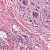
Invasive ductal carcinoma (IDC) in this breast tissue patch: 1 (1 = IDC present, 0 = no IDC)